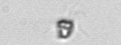
Label: Pyramimonas